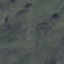
Label: HerbaceousVegetation